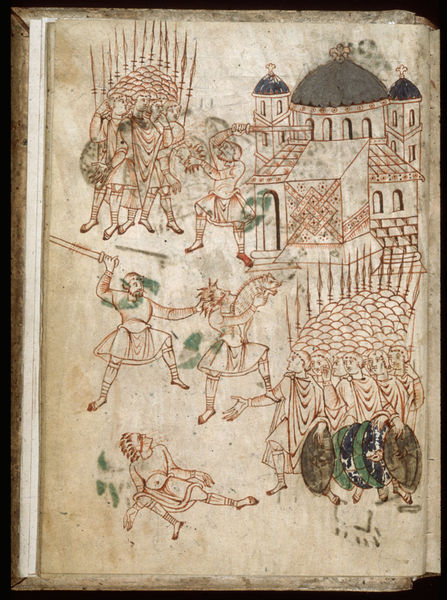
Titel: Makkabäer-Handschrift
Standort: Herkunftsort: Reichenau, Kloster St. Gallen (EU - D - BW)
Institution: Leiden, Universitätsbibliothek
Schlagwörter: kampf, grün, menschen, stadt, fenster, männer, szene, zeichnung, rot, rock, alt, tod, bild, kirche, blatt, papier, vergilbt, figuren, kuppel, krieg, soldaten, schild, schwein, buch, kuppeln, moschee, türme, schilder, schwert, schwerter, armee, heer, pergament, portal, kreuze, eroberung, lanzen, speer, speere, kreig, schilde, indianer, buchmalerei, belagerung, indios, moscheee